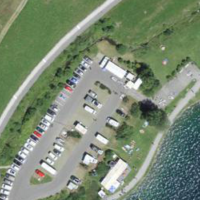
EUNIS habitat code: 26
Species observed at this site:
Thymus pulegioides
Sorbus aucuparia
Achillea millefolium
Vaccinium myrtillus
Vaccinium vitis-idaea
Cirsium palustre
Jacobaea vulgaris
Trifolium repens
Bistorta officinalis